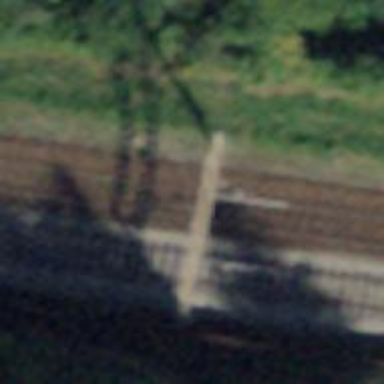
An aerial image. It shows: Single-track railway with electrified contact lines.